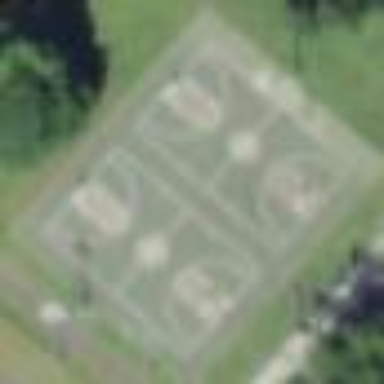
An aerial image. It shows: Basketball court located in leisure land pitch.